Field crop: maize
Growth stage: 1
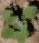
Species: chenopodium